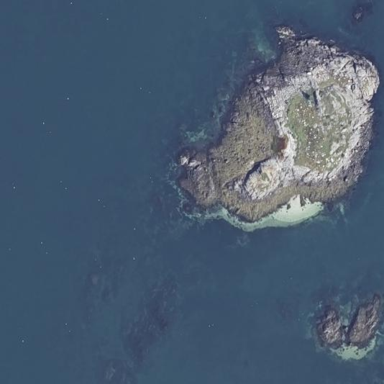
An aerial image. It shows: Park on small islet along the natural coastline.